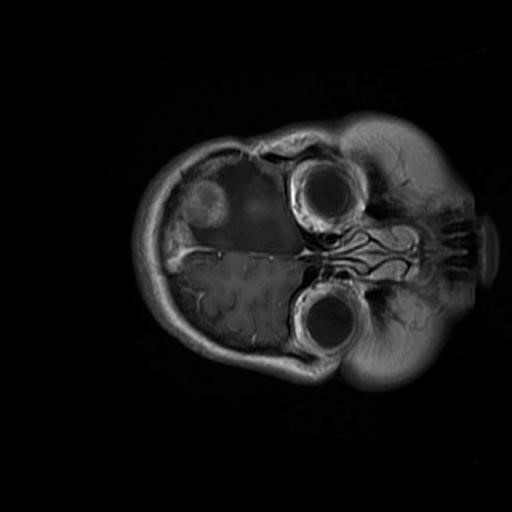
Label: brain_glioma